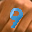
Label: 9